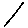
Label: line